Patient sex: M
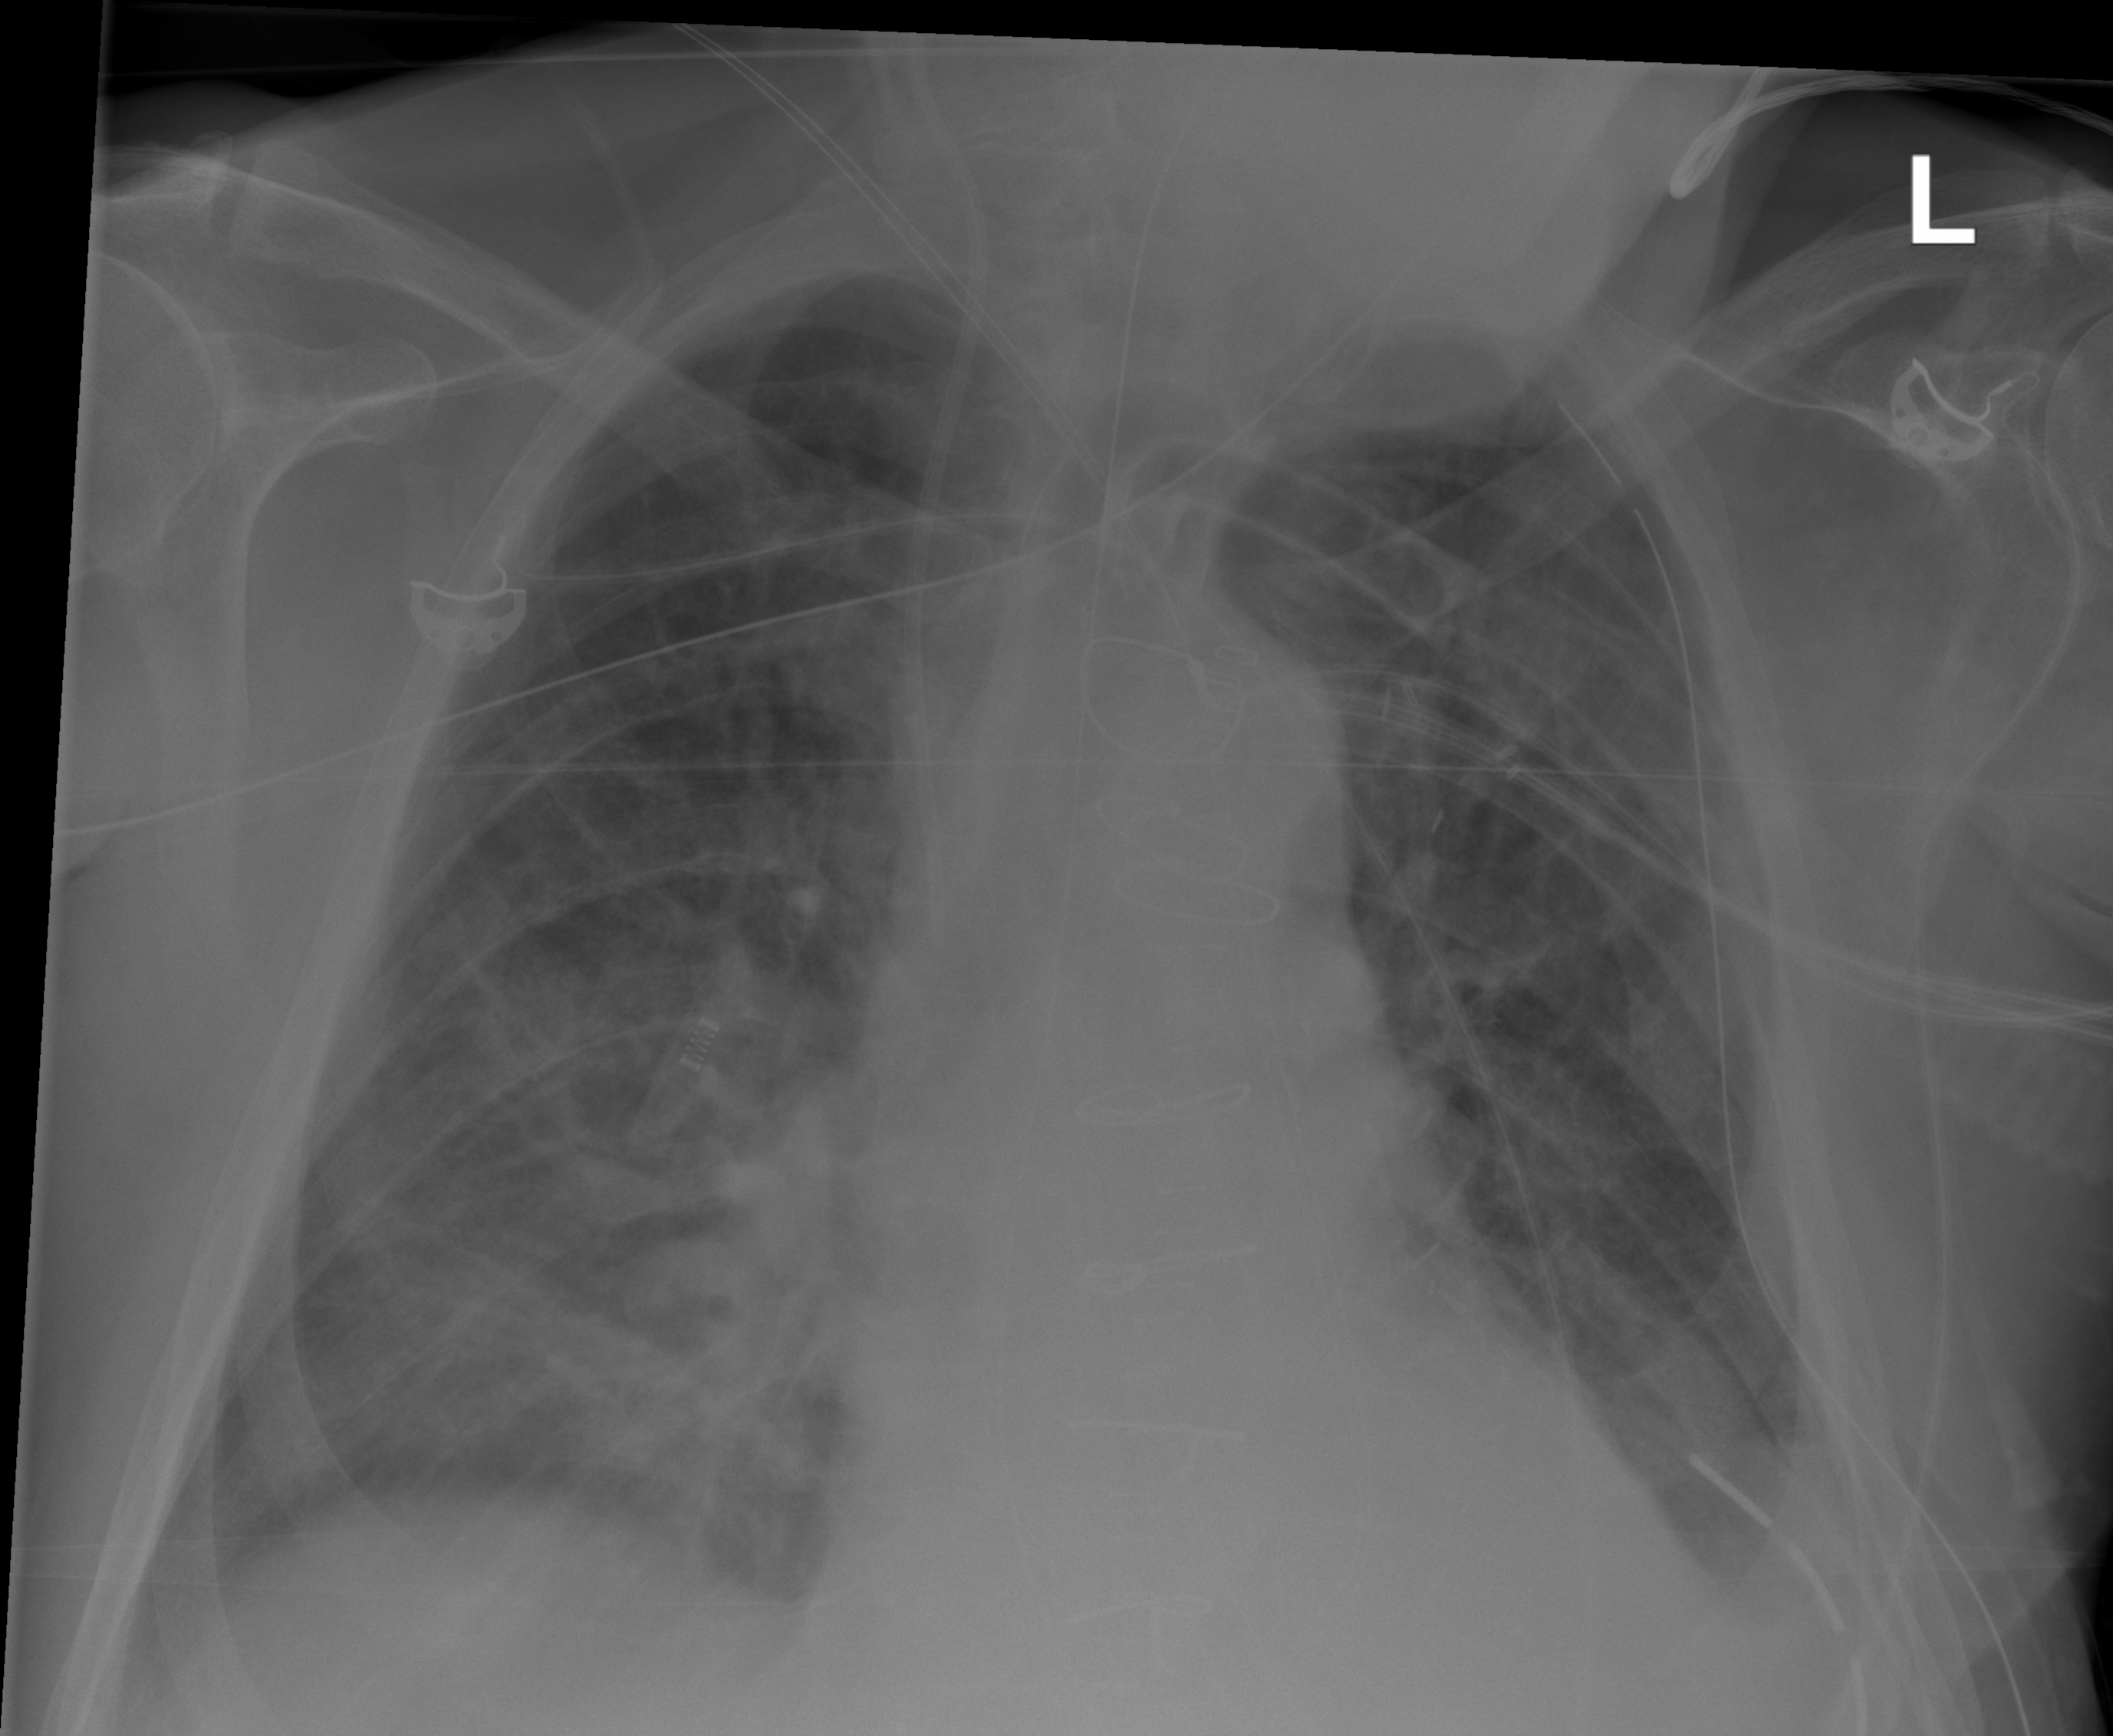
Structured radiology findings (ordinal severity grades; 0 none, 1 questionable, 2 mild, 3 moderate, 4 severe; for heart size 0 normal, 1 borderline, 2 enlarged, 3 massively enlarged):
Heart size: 1
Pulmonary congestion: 2
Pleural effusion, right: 0
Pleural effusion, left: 1
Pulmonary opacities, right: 2
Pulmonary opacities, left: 2
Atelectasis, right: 2
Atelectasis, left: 2